Question: I'm trying to figure out how to One of my side navigation buttons if not content is loaded
I am using a PHP Array to load all my content for this section of the webpage.
Here is an example of some of my code (stripped down much as I could)
<URL>
My first thought is to do and "if" and "else" statement which I've tried from another example from here but I still need to figure out a way to turn off the css for the button just not really sure how to tackle that!
Any help is appreciated and please note I'm newbie to php!
Also here is a link of how the section content loads with the array just to help visually:
<URL>

Here is a snippet of my array that's being included into the php file
'''
// #Hips#
$injuries['Hips'] = array(
"BodyPartLink" => "Hips",
"TitlePage" => "Hips Injuries & Education",
"IntroTxt" => "Hips Intro Text Here",
"SectionTab1" => "",
"SectionTab2" => "Hip Condition #2",
"SectionTab3" => "Hip Condition #3",
"ContentSection" => "Hips Dummy Text Here For Large Text Section"
);
// #Hips Section Contents TAB 1 #
$Tab1SectionContents['Hips'] = array(
"Definition" => "<span class='edu-sub-category-txt-bold'>Definition:</span>Lower Back Information coming soon! ",
"Function" => "<span class='edu-sub-category-txt-bold'>Function:</span>Information coming soon!",
"Mechanism" => "Mechanism of Injury ",
"MechanismTxt" => "Information coming soon!",
"Sign-Symptoms" => "Signs & Symptoms ",
"Sign-SymptomsTxt" => "Information coming soon!",
"Etiology" => "Etiology ",
"EtiologyTxt" => "Information coming soon!",
"Pero-Treatment" => "Pero Treatment ",
"Pero-TreatmentTxt" => "Information coming soon!",
"Other-Treatment" => "Other Treatment ",
"Other-TreatmentTxt" => "Information coming soon!"
);
// #Hips Section Contents TAB 2 #
$Tab2SectionContents['Hips'] = array(
"Definition" => "<span class='edu-sub-category-txt-bold'>Definition:</span>Lower Back -- Phasellus erat sem, molestie vitae turpis et, vehicula facilisis dolor. Mauris ut iaculis eros, in auctor nibh. In eget nisl tristique elit varius semper. ",
"Function" => "<span class='edu-sub-category-txt-bold'>Function:</span> Function -- molestie vitae turpis et, vehicula facilisis dolor. Mauris ut iaculis eros,",
"Mechanism" => "Mechanism of Injury ",
"MechanismTxt" => "Text for Mechanism",
"Sign-Symptoms" => "Signs & Symptoms ",
"Sign-SymptomsTxt" => "Signs & Symptoms ",
"Etiology" => "Etiology ",
"EtiologyTxt" => "Etiology ",
"Pero-Treatment" => "Pero Treatment ",
"Pero-TreatmentTxt" => "Pero Treatment ",
"Other-Treatment" => "Other Treatment ",
"Other-TreatmentTxt" => "Other Treatment "
);
// #Hips Section Contents TAB 3 #
$Tab3SectionContents['Hips'] = array(
"Definition" => "<span class='edu-sub-category-txt-bold'>Definition:</span>Lower Back -- Phasellus erat sem, molestie vitae turpis et, vehicula facilisis dolor. Mauris ut iaculis eros, in auctor nibh. In eget nisl tristique elit varius semper. ",
"Function" => "<span class='edu-sub-category-txt-bold'>Function:</span> Function -- molestie vitae turpis et, vehicula facilisis dolor. Mauris ut iaculis eros,",
"Mechanism" => "Mechanism of Injury ",
"MechanismTxt" => "Text for Mechanism",
"Sign-Symptoms" => "Signs & Symptoms ",
"Sign-SymptomsTxt" => "Signs & Symptoms ",
"Etiology" => "Etiology ",
"EtiologyTxt" => "Etiology ",
"Pero-Treatment" => "Pero Treatment ",
"Pero-TreatmentTxt" => "Pero Treatment ",
"Other-Treatment" => "Other Treatment ",
"Other-TreatmentTxt" => "Other Treatment "
); // ## END HIPS ##
'''
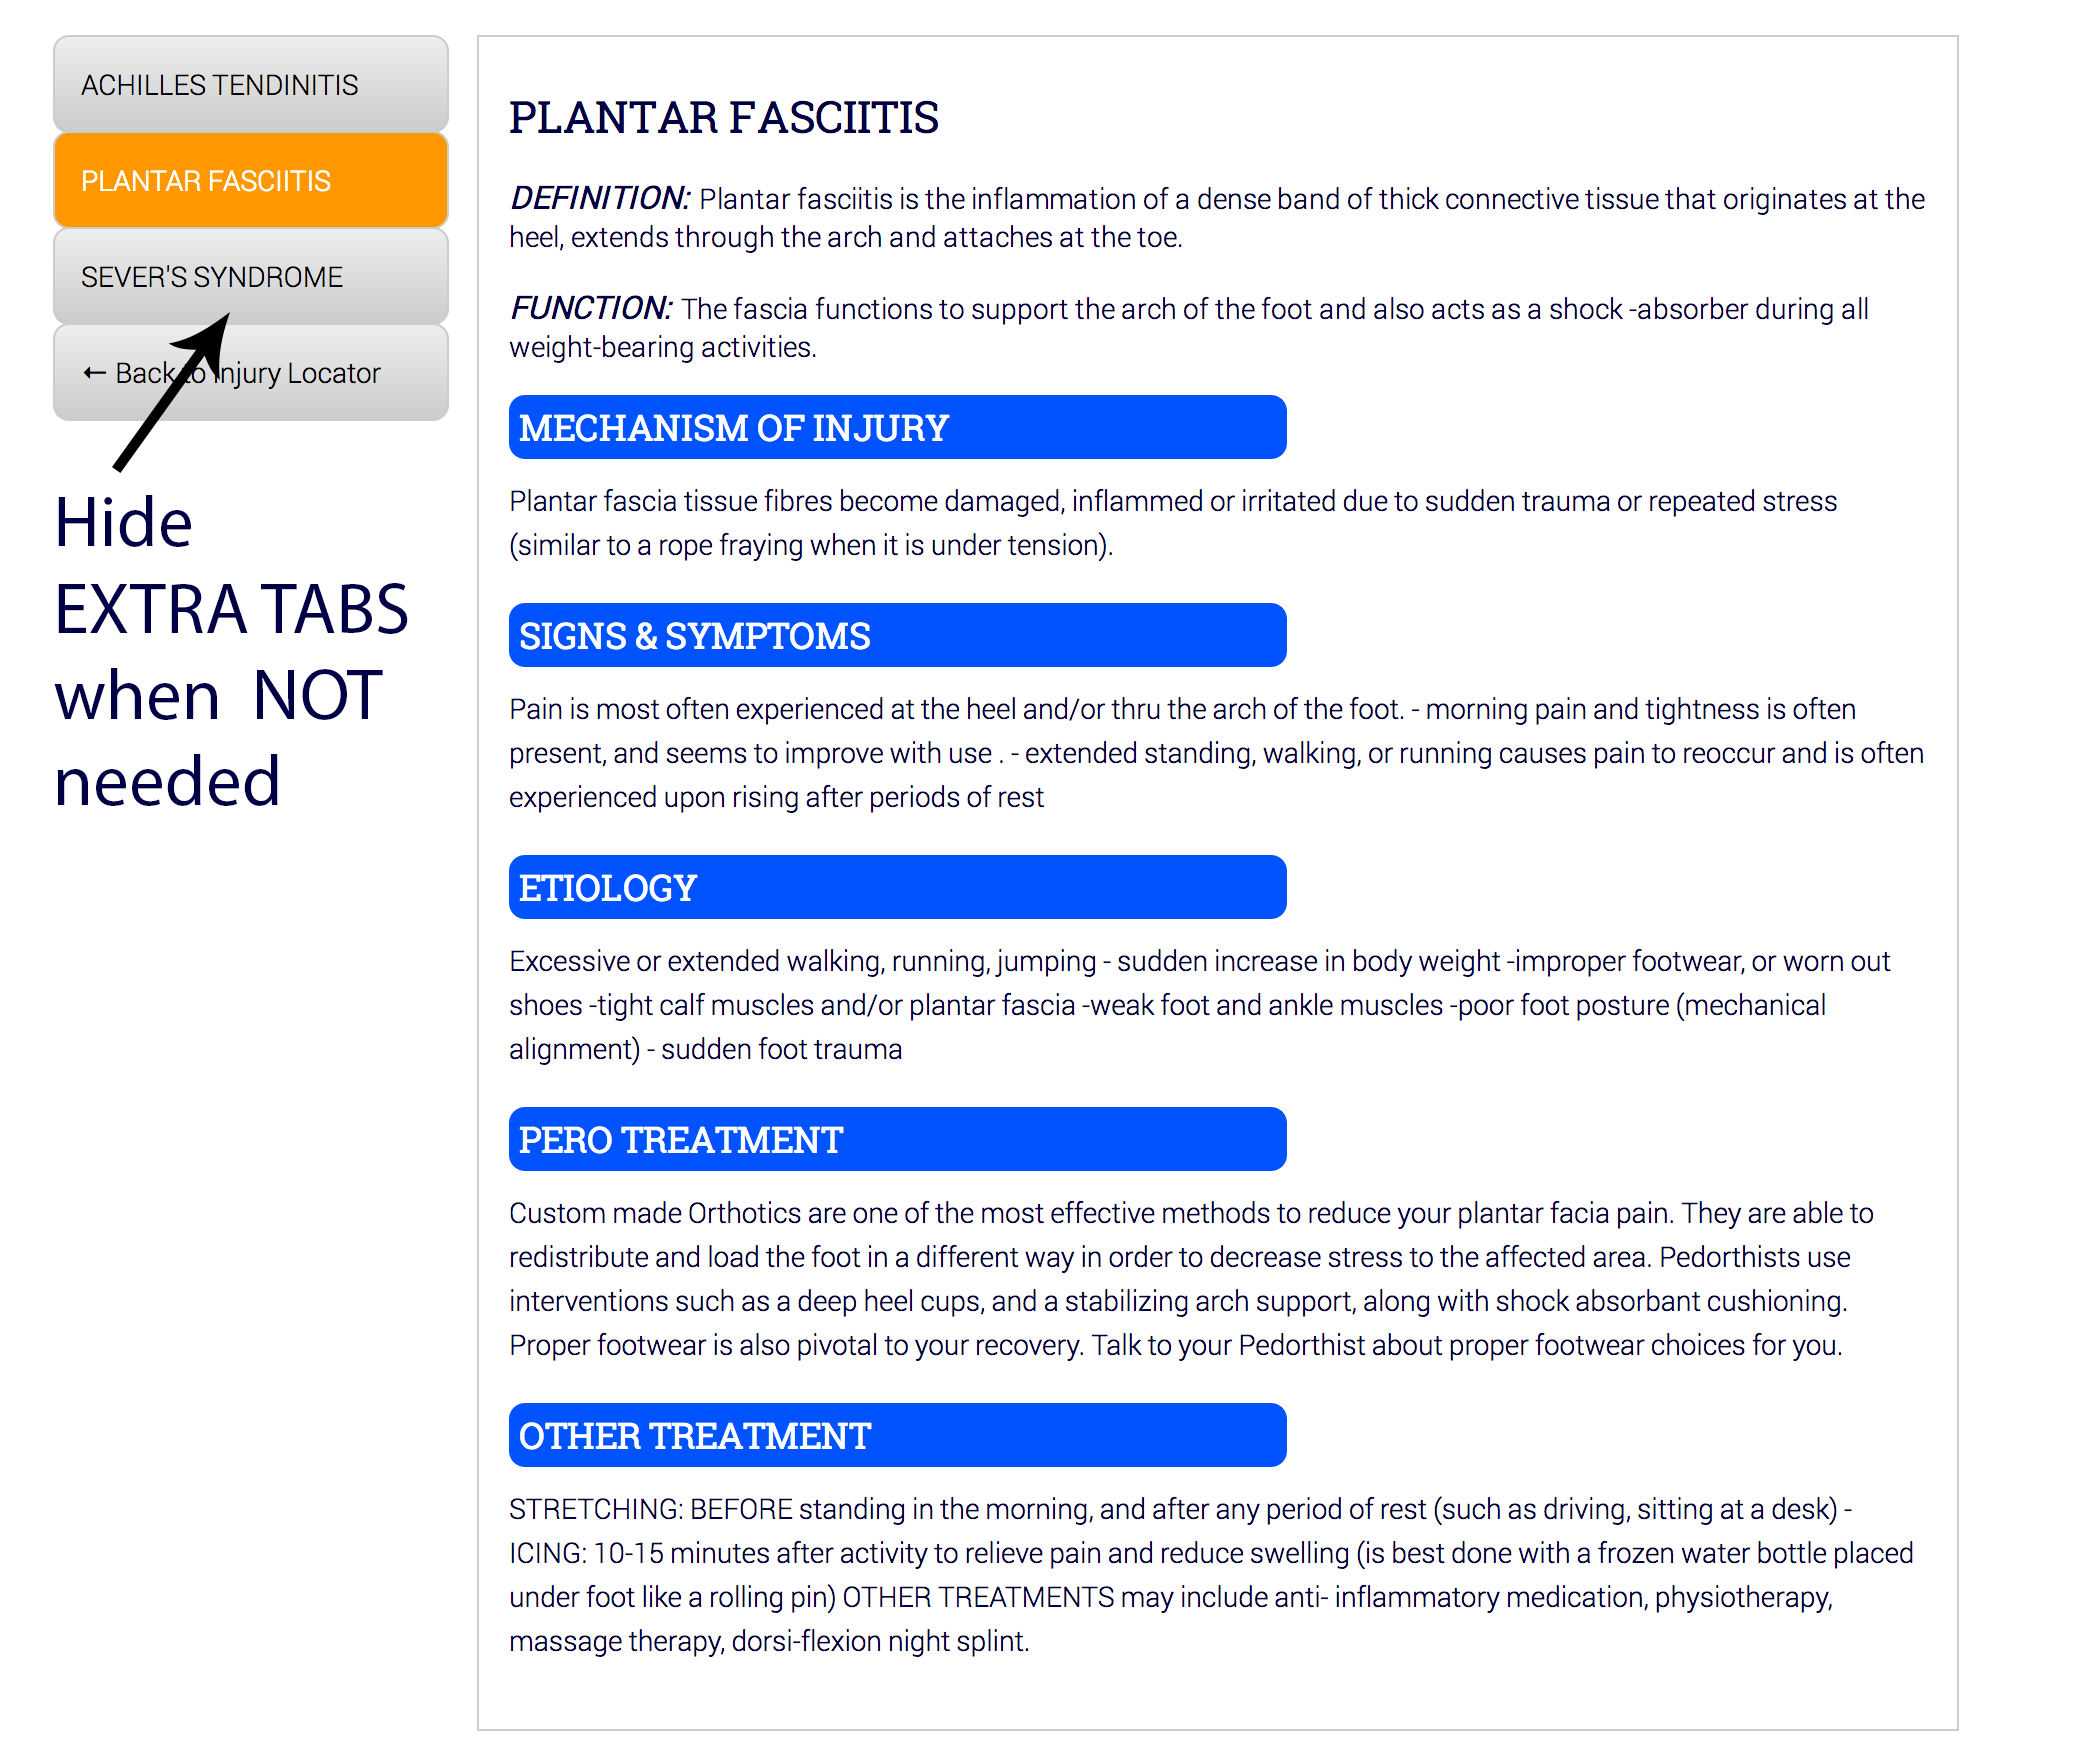
Answer: You could just do it with Javascript. Check if the 'div' associated with your tab is empty - hence no data/content came through for it. If it is empty, remove it.
'''
$(function(){
if (!$('.element').html()){
// If the element is empty, remove it
$('.element').remove();
}
});
'''